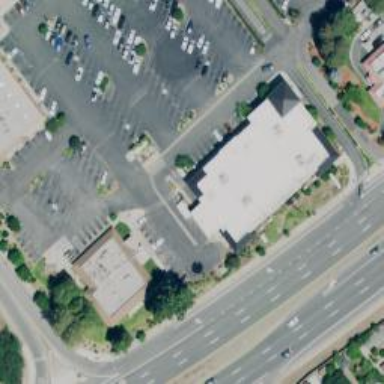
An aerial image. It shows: Pharmacy providing healthcare services.